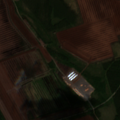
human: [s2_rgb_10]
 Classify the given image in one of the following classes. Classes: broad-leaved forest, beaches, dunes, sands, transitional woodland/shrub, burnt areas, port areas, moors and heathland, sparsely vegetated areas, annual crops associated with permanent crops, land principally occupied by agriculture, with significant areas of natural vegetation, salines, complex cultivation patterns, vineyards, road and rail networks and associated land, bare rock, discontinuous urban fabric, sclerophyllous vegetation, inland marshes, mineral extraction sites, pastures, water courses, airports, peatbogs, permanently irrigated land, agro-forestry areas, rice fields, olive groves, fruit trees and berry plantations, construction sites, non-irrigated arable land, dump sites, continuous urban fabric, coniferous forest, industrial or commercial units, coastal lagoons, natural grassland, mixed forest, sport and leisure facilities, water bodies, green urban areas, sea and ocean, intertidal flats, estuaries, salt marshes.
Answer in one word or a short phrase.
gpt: non-irrigated arable land, coniferous forest, transitional woodland/shrub, peatbogs